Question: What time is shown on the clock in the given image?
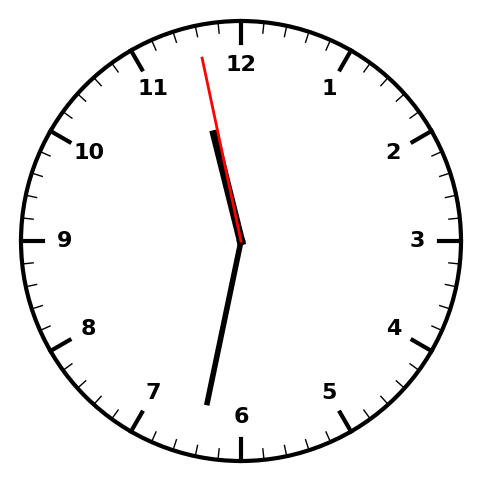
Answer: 11:31:58